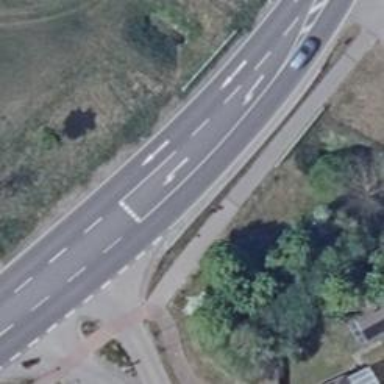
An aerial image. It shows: Secondary road with asphalt surface.